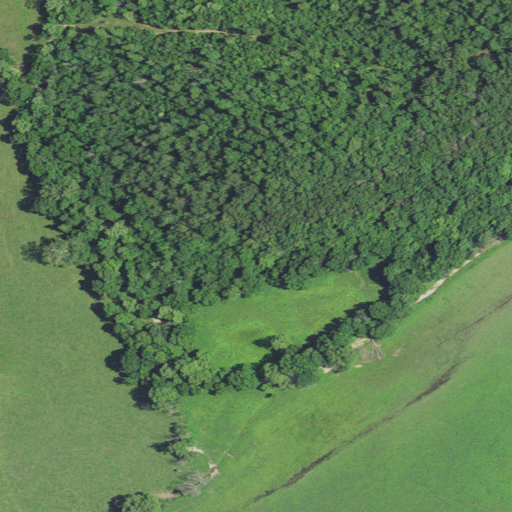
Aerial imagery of valley in Missouri named Big Hill Hollow containing deciduous forest and pasture